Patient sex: M
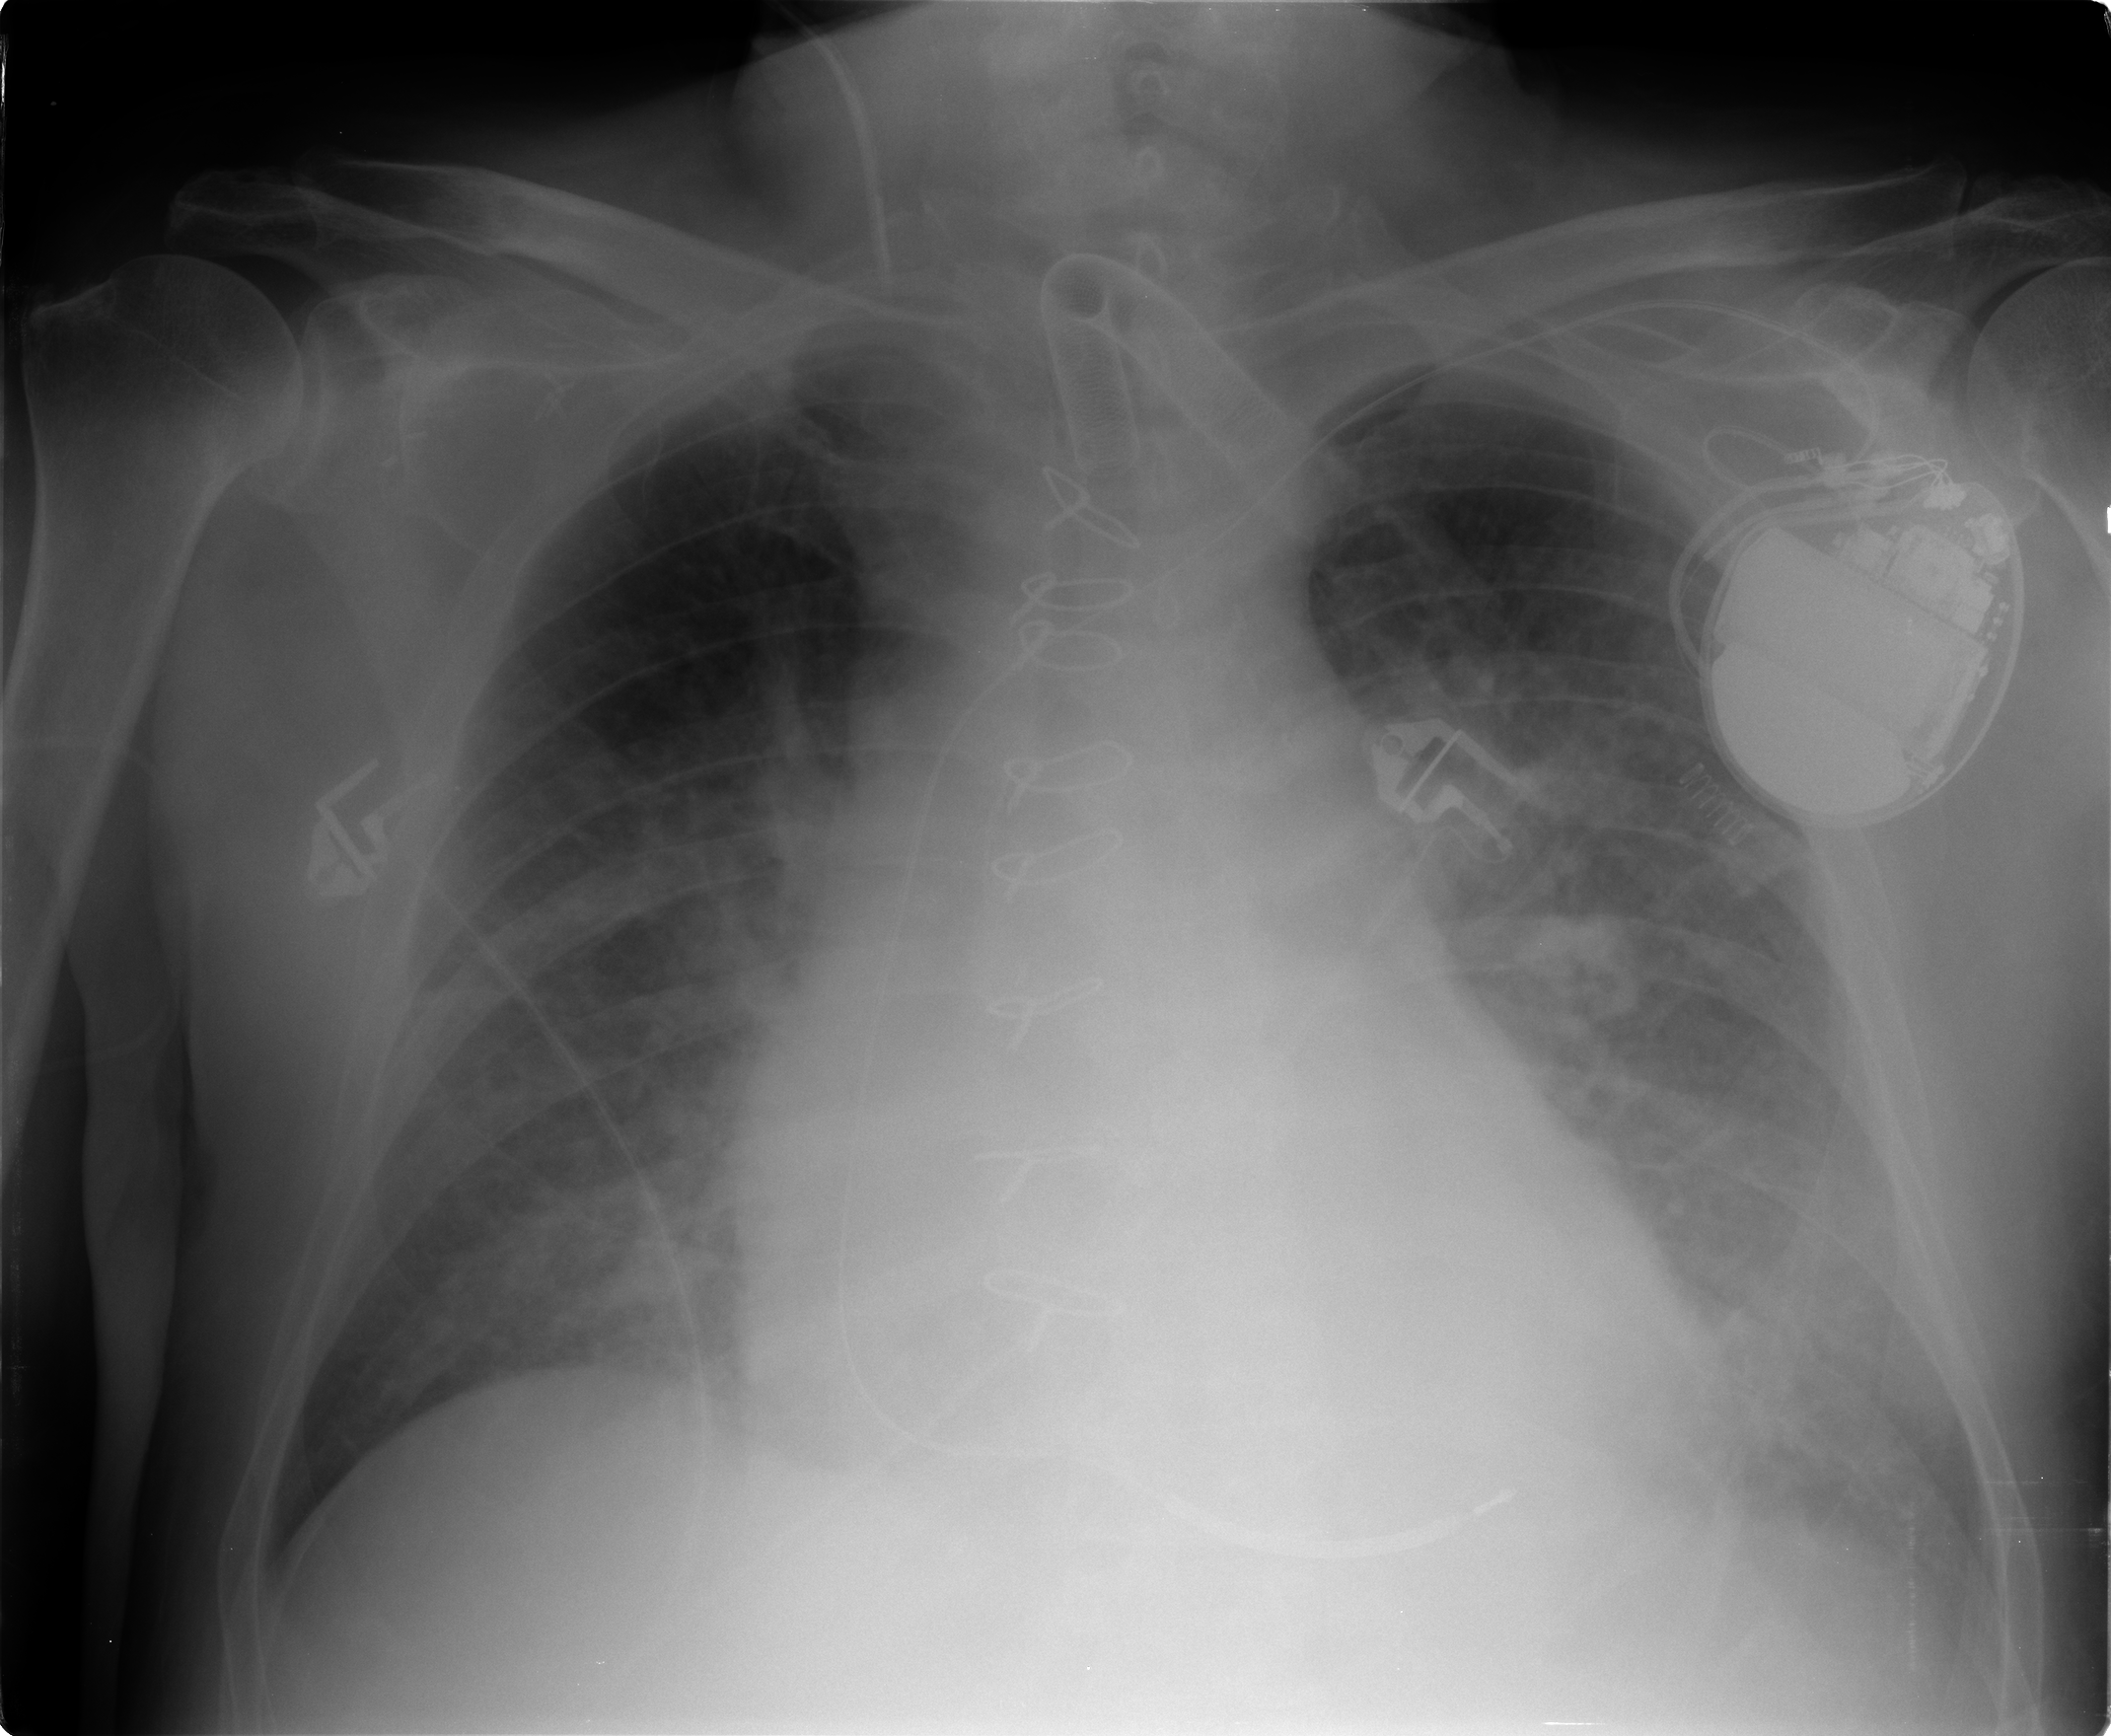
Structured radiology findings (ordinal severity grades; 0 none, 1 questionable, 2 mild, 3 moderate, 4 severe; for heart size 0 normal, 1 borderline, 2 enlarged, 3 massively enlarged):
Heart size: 2
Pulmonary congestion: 3
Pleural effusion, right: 0
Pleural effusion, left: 2
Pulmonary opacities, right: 3
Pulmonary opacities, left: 3
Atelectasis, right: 2
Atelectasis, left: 2